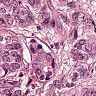
Metastatic tissue present: yes